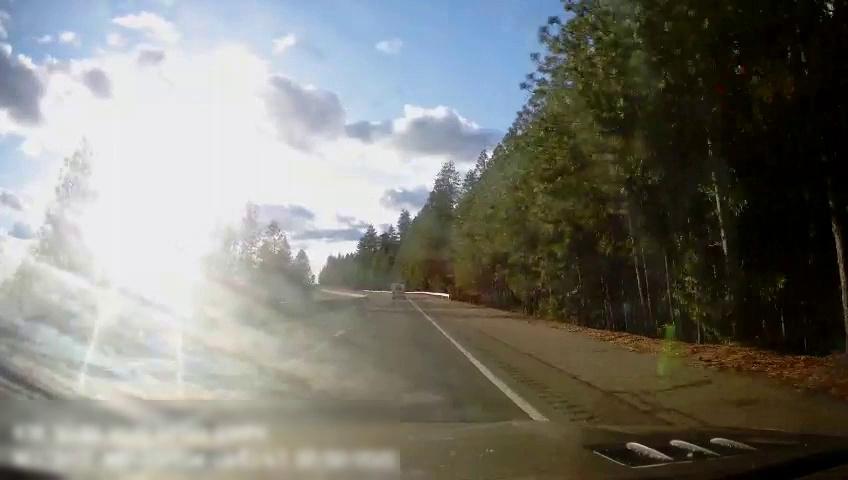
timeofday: Day
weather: Sunny
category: Drivable Space
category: Vehicles | Van
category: Lanes | Current Lane
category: Lanes | Alternate Lane